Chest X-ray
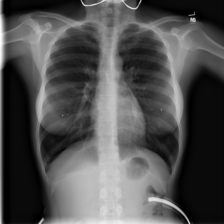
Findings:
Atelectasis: negative
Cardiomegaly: negative
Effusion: negative
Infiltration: negative
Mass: negative
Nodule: negative
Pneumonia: negative
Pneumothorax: negative
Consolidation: negative
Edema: negative
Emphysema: negative
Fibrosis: negative
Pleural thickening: negative
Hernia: negative